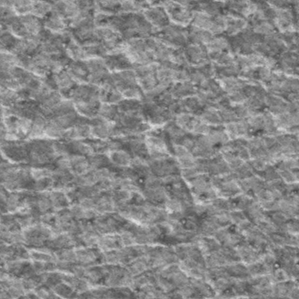
Label: frost